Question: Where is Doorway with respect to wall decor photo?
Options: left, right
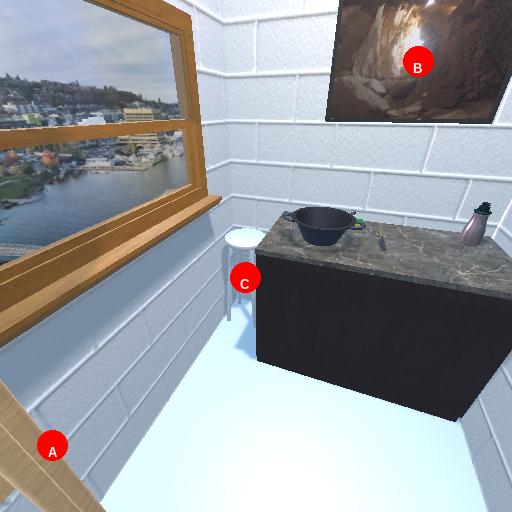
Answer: left